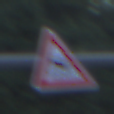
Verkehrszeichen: SchleuderOderRutschgefahr
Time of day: SunriseSunset
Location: Outdoor (Urban)
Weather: PartlyCloudy
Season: NotSpecified
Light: Natural